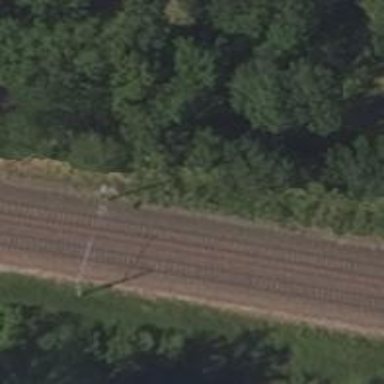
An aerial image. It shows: Railway milestone with catenary mast.